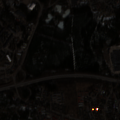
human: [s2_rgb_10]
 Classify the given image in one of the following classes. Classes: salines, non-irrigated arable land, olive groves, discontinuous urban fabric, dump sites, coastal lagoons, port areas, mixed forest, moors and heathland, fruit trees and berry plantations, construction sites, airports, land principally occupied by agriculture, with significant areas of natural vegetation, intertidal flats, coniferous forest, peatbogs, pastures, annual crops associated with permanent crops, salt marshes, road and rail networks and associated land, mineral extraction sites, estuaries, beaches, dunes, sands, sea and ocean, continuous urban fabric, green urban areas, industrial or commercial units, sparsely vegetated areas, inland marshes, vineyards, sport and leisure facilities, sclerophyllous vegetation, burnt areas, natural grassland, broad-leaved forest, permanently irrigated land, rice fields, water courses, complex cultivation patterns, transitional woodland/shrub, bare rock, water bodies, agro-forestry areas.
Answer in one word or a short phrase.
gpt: discontinuous urban fabric, green urban areas, mixed forest